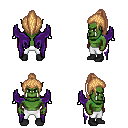
a pixel art fantasy rpg character, male body template, orc, green skin, purple wings, white pants, light blonde long topknot hairstyle, black shoes, four views (front, back, left, right), 2x2 character sprite sheet, small pixel art, hard edges, no anti-aliasing